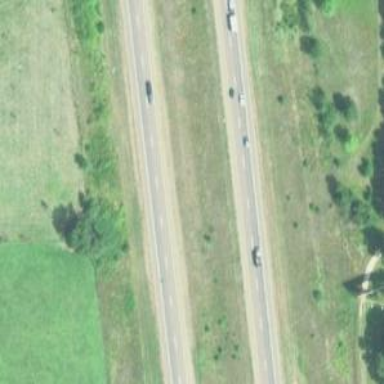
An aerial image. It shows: Motorway.